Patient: sex M, age 69
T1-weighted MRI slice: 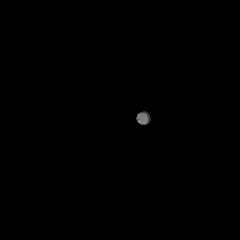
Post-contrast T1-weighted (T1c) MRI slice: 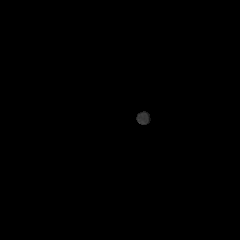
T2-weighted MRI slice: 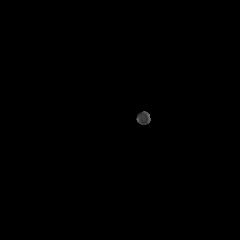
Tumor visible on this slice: no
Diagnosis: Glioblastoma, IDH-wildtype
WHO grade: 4